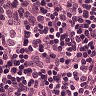
Metastatic tissue present: no